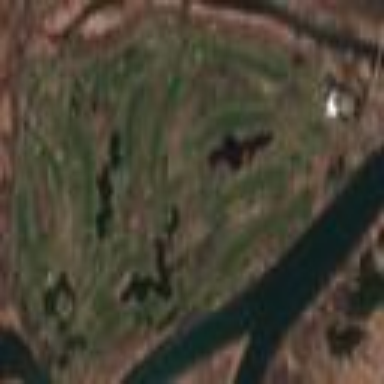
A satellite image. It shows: Golf course.